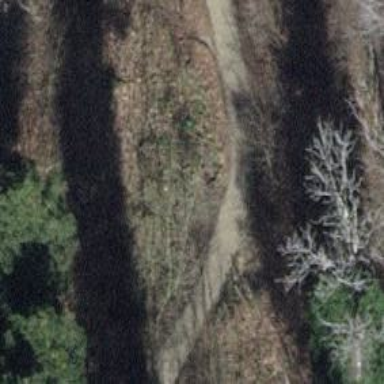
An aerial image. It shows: Gravel path.